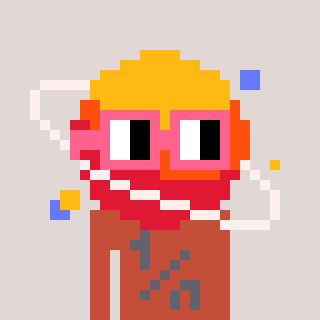
a pixel art character with square pink glasses, a saturn-shaped head and a rust-colored body on a warm background